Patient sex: M
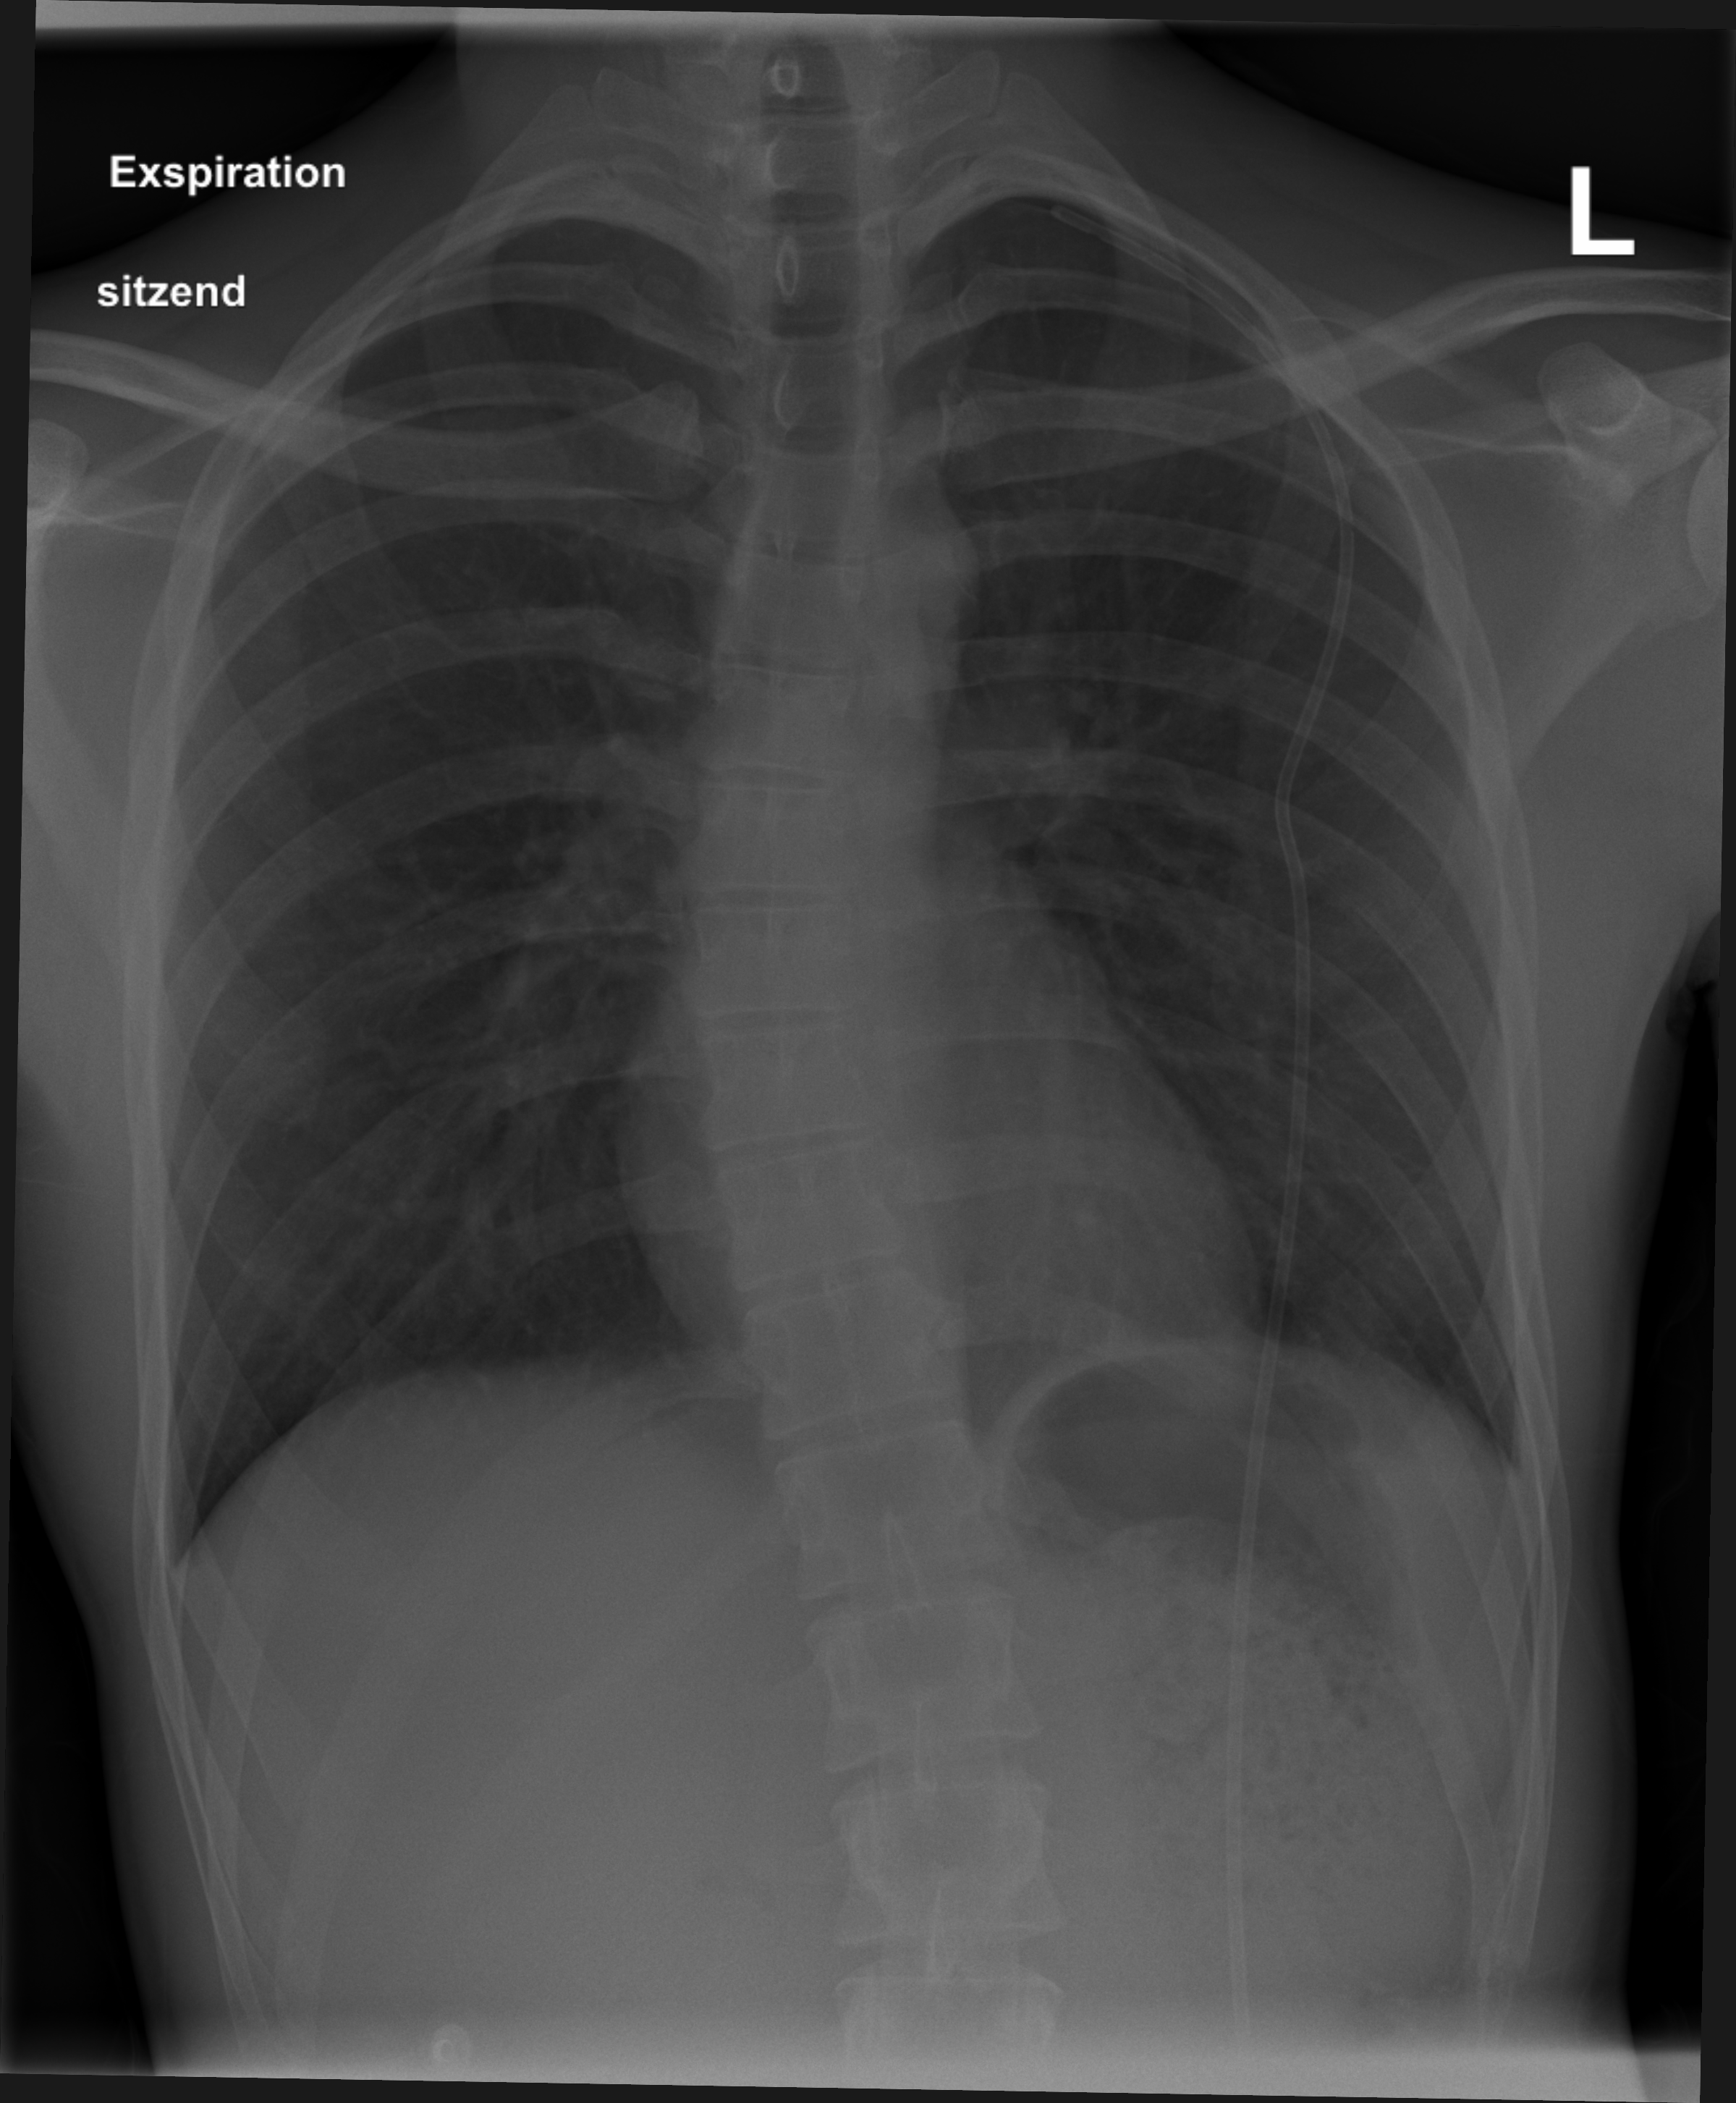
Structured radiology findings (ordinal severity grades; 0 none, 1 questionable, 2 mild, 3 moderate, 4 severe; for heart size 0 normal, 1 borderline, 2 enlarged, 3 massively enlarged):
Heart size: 0
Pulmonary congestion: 0
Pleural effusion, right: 0
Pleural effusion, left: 1
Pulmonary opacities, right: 0
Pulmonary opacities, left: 0
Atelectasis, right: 0
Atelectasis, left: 0